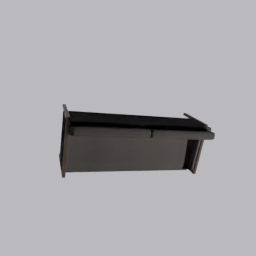
Label: furniture